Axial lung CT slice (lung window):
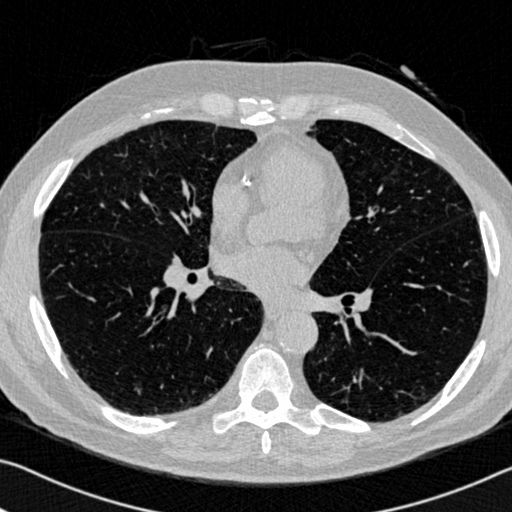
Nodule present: no